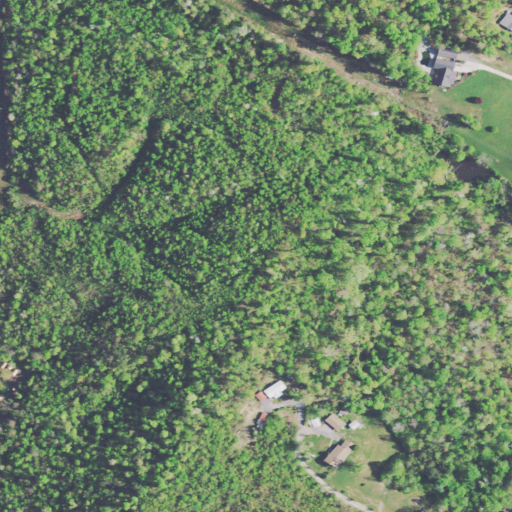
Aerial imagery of ridge(s) in Tennessee named Smith Ridge containing deciduous forest, pasture, open development, shrub, mixed forest, medium intensity development, and evergreen forest